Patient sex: M
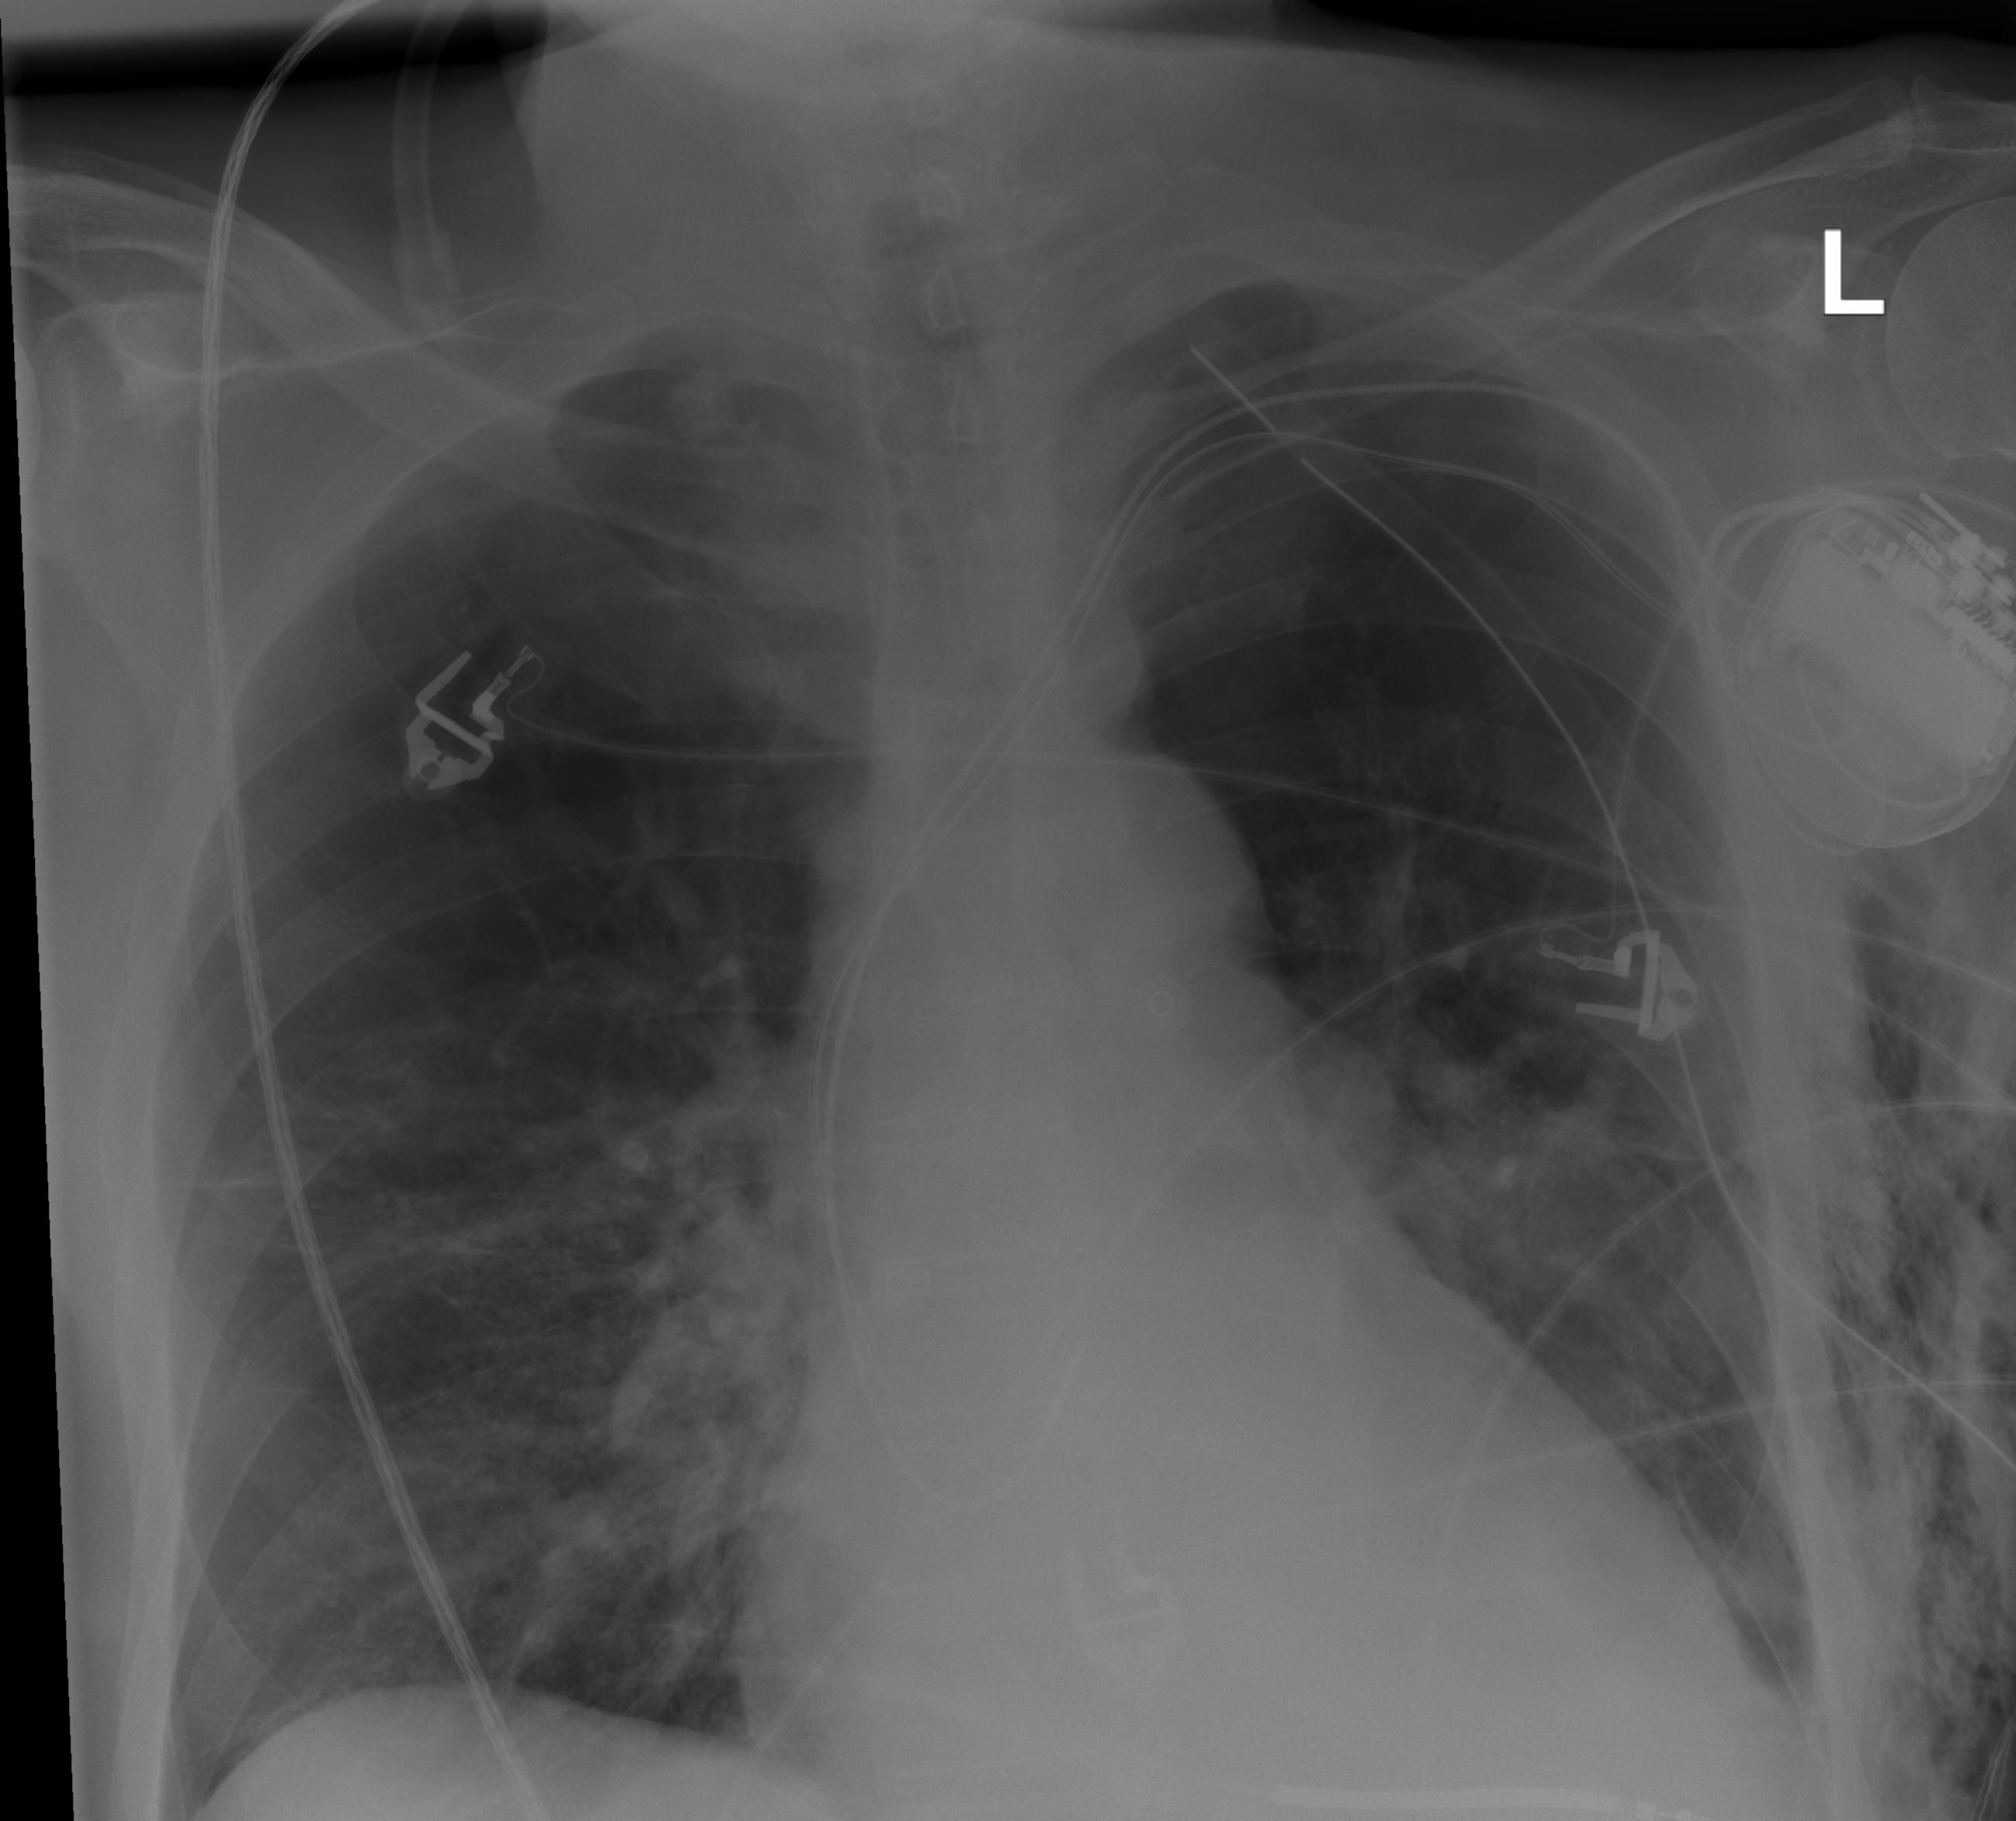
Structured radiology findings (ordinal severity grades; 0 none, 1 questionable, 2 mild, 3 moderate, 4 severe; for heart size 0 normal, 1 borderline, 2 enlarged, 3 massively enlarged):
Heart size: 0
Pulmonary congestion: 0
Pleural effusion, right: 0
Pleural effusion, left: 0
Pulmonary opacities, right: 0
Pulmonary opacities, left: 0
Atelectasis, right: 1
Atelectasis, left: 2